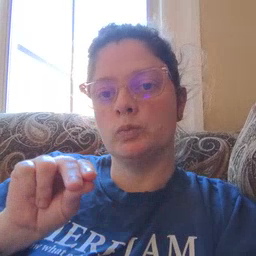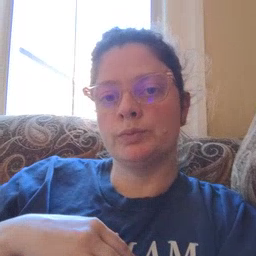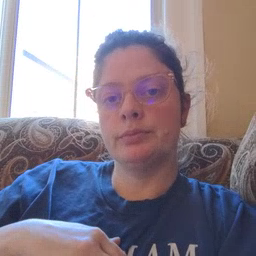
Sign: no